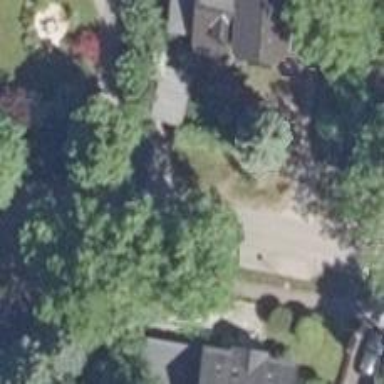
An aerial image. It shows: Residential road with sidewalk on the left side.